Question: I wonder is it possible to show number of post posted by editor I have other editor with me on blogger so I want to show under every editor the number of post he posted.
like this image below

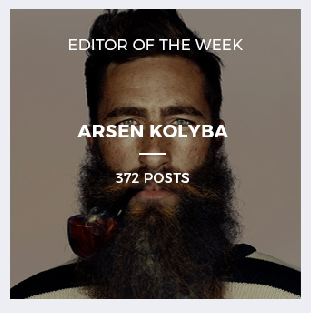
Answer: This could be a solution, you could add a Blog Widget and calculate the post like in this demo.
In this solution you need to "hardcode" the Author Names(here for the Demo 'Author1' and 'Author2').
'''
<b:widget id='Blog2' locked='false' title='Blogposts' type='Blog' >
<b:includable id='main'>
<script>
<b:with var='firstAuthorPosts' value='data:posts filter (p =&gt; p.author.name == &quot;Author1&quot;)'>
var author1 = <data:firstAuthorPosts.size />;
</b:with>
<b:with var='secondAuthorPosts' value='data:posts filter (p =&gt; p.author.name == &quot;Author2&quot;)'>
var author2 = <data:secondAuthorPosts.size />;
</b:with>
window.addEventListener("load", function(){
// here write this info into the HTML
alert('Author 1 has: ${author1} Posts and Author 2 has: ${author2} Posts');
});
</script>
</b:includable>
</b:widget>
'''
to add the Post to the HTML you would have to use some javascript, but how this is done depends on the HTML your template generates.
> Here a lambda function is used to 'filter' posts from specific Auhtor and the get the amount with the 'size' Post - Array Metadata.
the 'window.addEvnetListener' Event is added, to write the Data into the alert (in your case then the HTML-DOM)
More detailed information to the used Blogger Syntax can be found here: <URL>
Javascript Details
- '<b:with var='firstAuthorPosts'''firstAuthorPosts'- '... value='...'>'- 'data:posts'- 'filter'- '(p =&gt; p.author.name == &quot;Author1&quot;)'
So '<b:with var='firstAuthorPosts' value='data:posts filter (p =&gt; p.author.name == &quot;Author1&quot;)'>' creates a variable and sets the value to all posts of the author with the name 'Author1'.
- '<data:firstAuthorPosts.size />''firstAuthorPosts'
So 'var author1 = <data:firstAuthorPosts.size />;' creates a javascript variable, that will be set to the count of all posts of the author 'Author1'.
'Author2'
- 'window.addEventHandler("load", function(){ alert('Author 1 has: ${author1} Posts and Author 2 has: ${author2} Posts'); });'
'author1''author2'
This line is just to show, how to access the values:
'alert('Author 1 has: ${author1} Posts and Author 2 has: ${author2} Posts');'
It uses Interpolation thats why the '${author1}' and '${author2}'. (<URL>